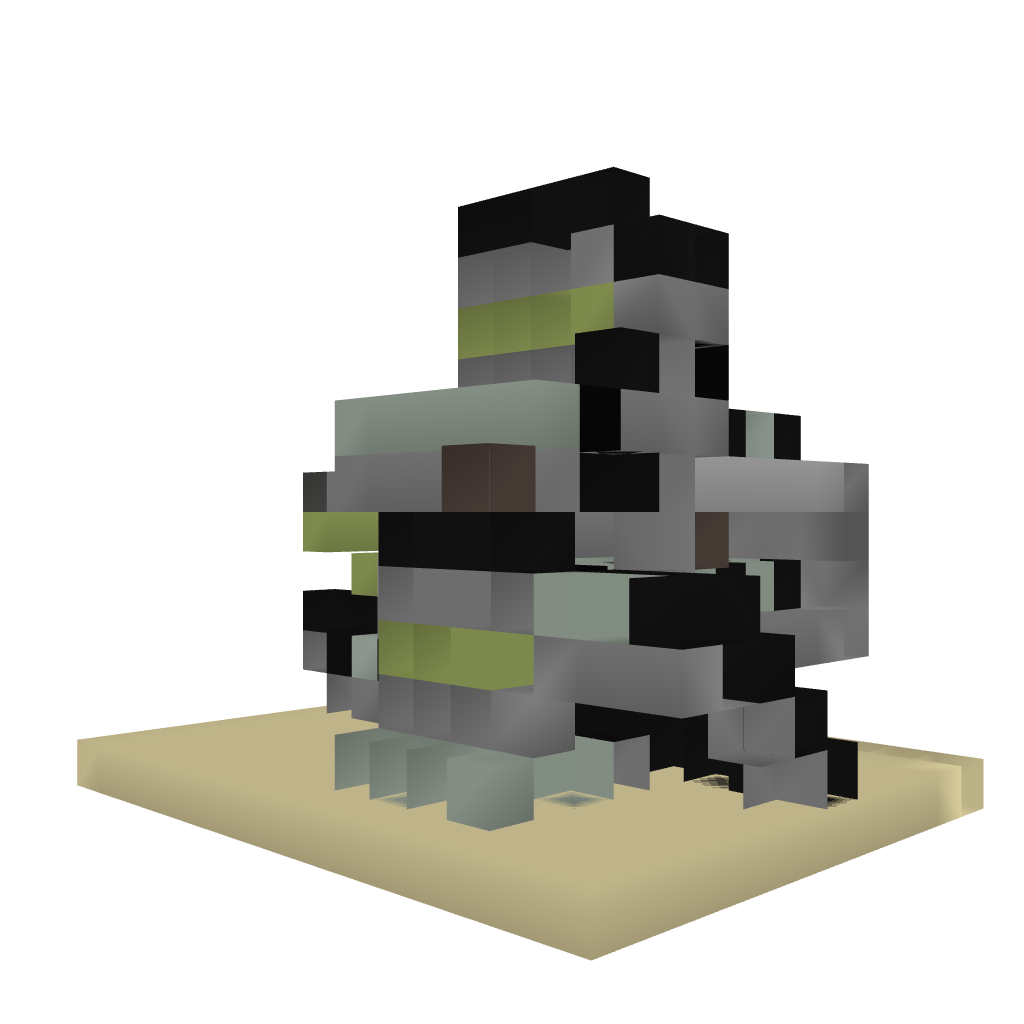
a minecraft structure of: Redstone "Brain"